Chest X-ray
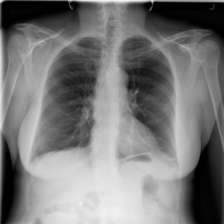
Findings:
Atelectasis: negative
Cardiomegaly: negative
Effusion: positive
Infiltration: negative
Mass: negative
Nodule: negative
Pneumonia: negative
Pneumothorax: negative
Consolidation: negative
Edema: negative
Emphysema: negative
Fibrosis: negative
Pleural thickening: negative
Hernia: negative